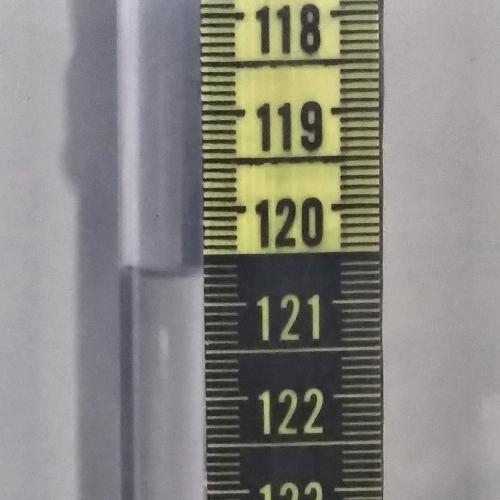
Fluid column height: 120.7 cm